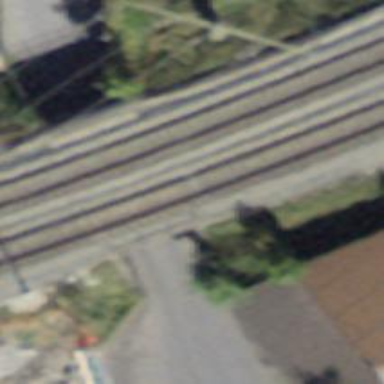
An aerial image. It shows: Bridge with electrified railway tracks featuring contact line.